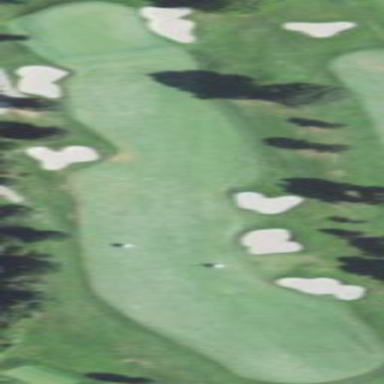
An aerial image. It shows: Golf fairway surrounded by grass.